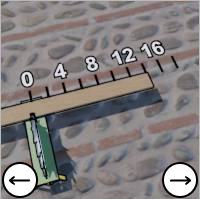
Task: length
Answer: 14
First scale value: 4.0